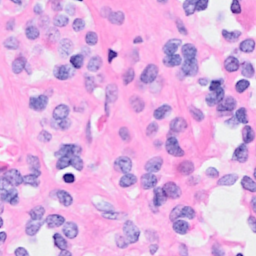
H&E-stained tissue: Breast